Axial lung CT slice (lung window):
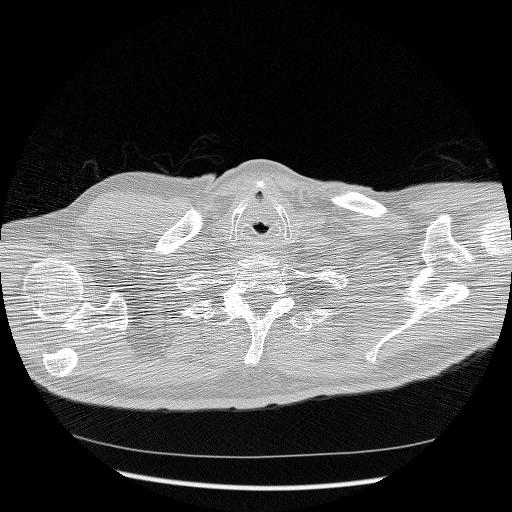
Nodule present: no